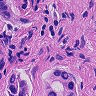
Metastatic tissue present: yes